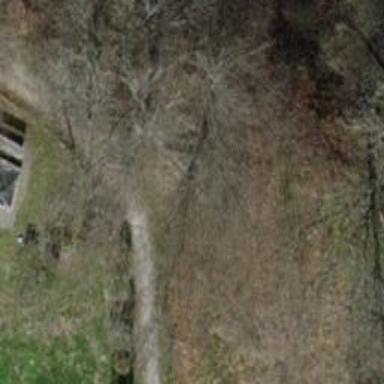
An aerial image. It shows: Brown bench.